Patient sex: M
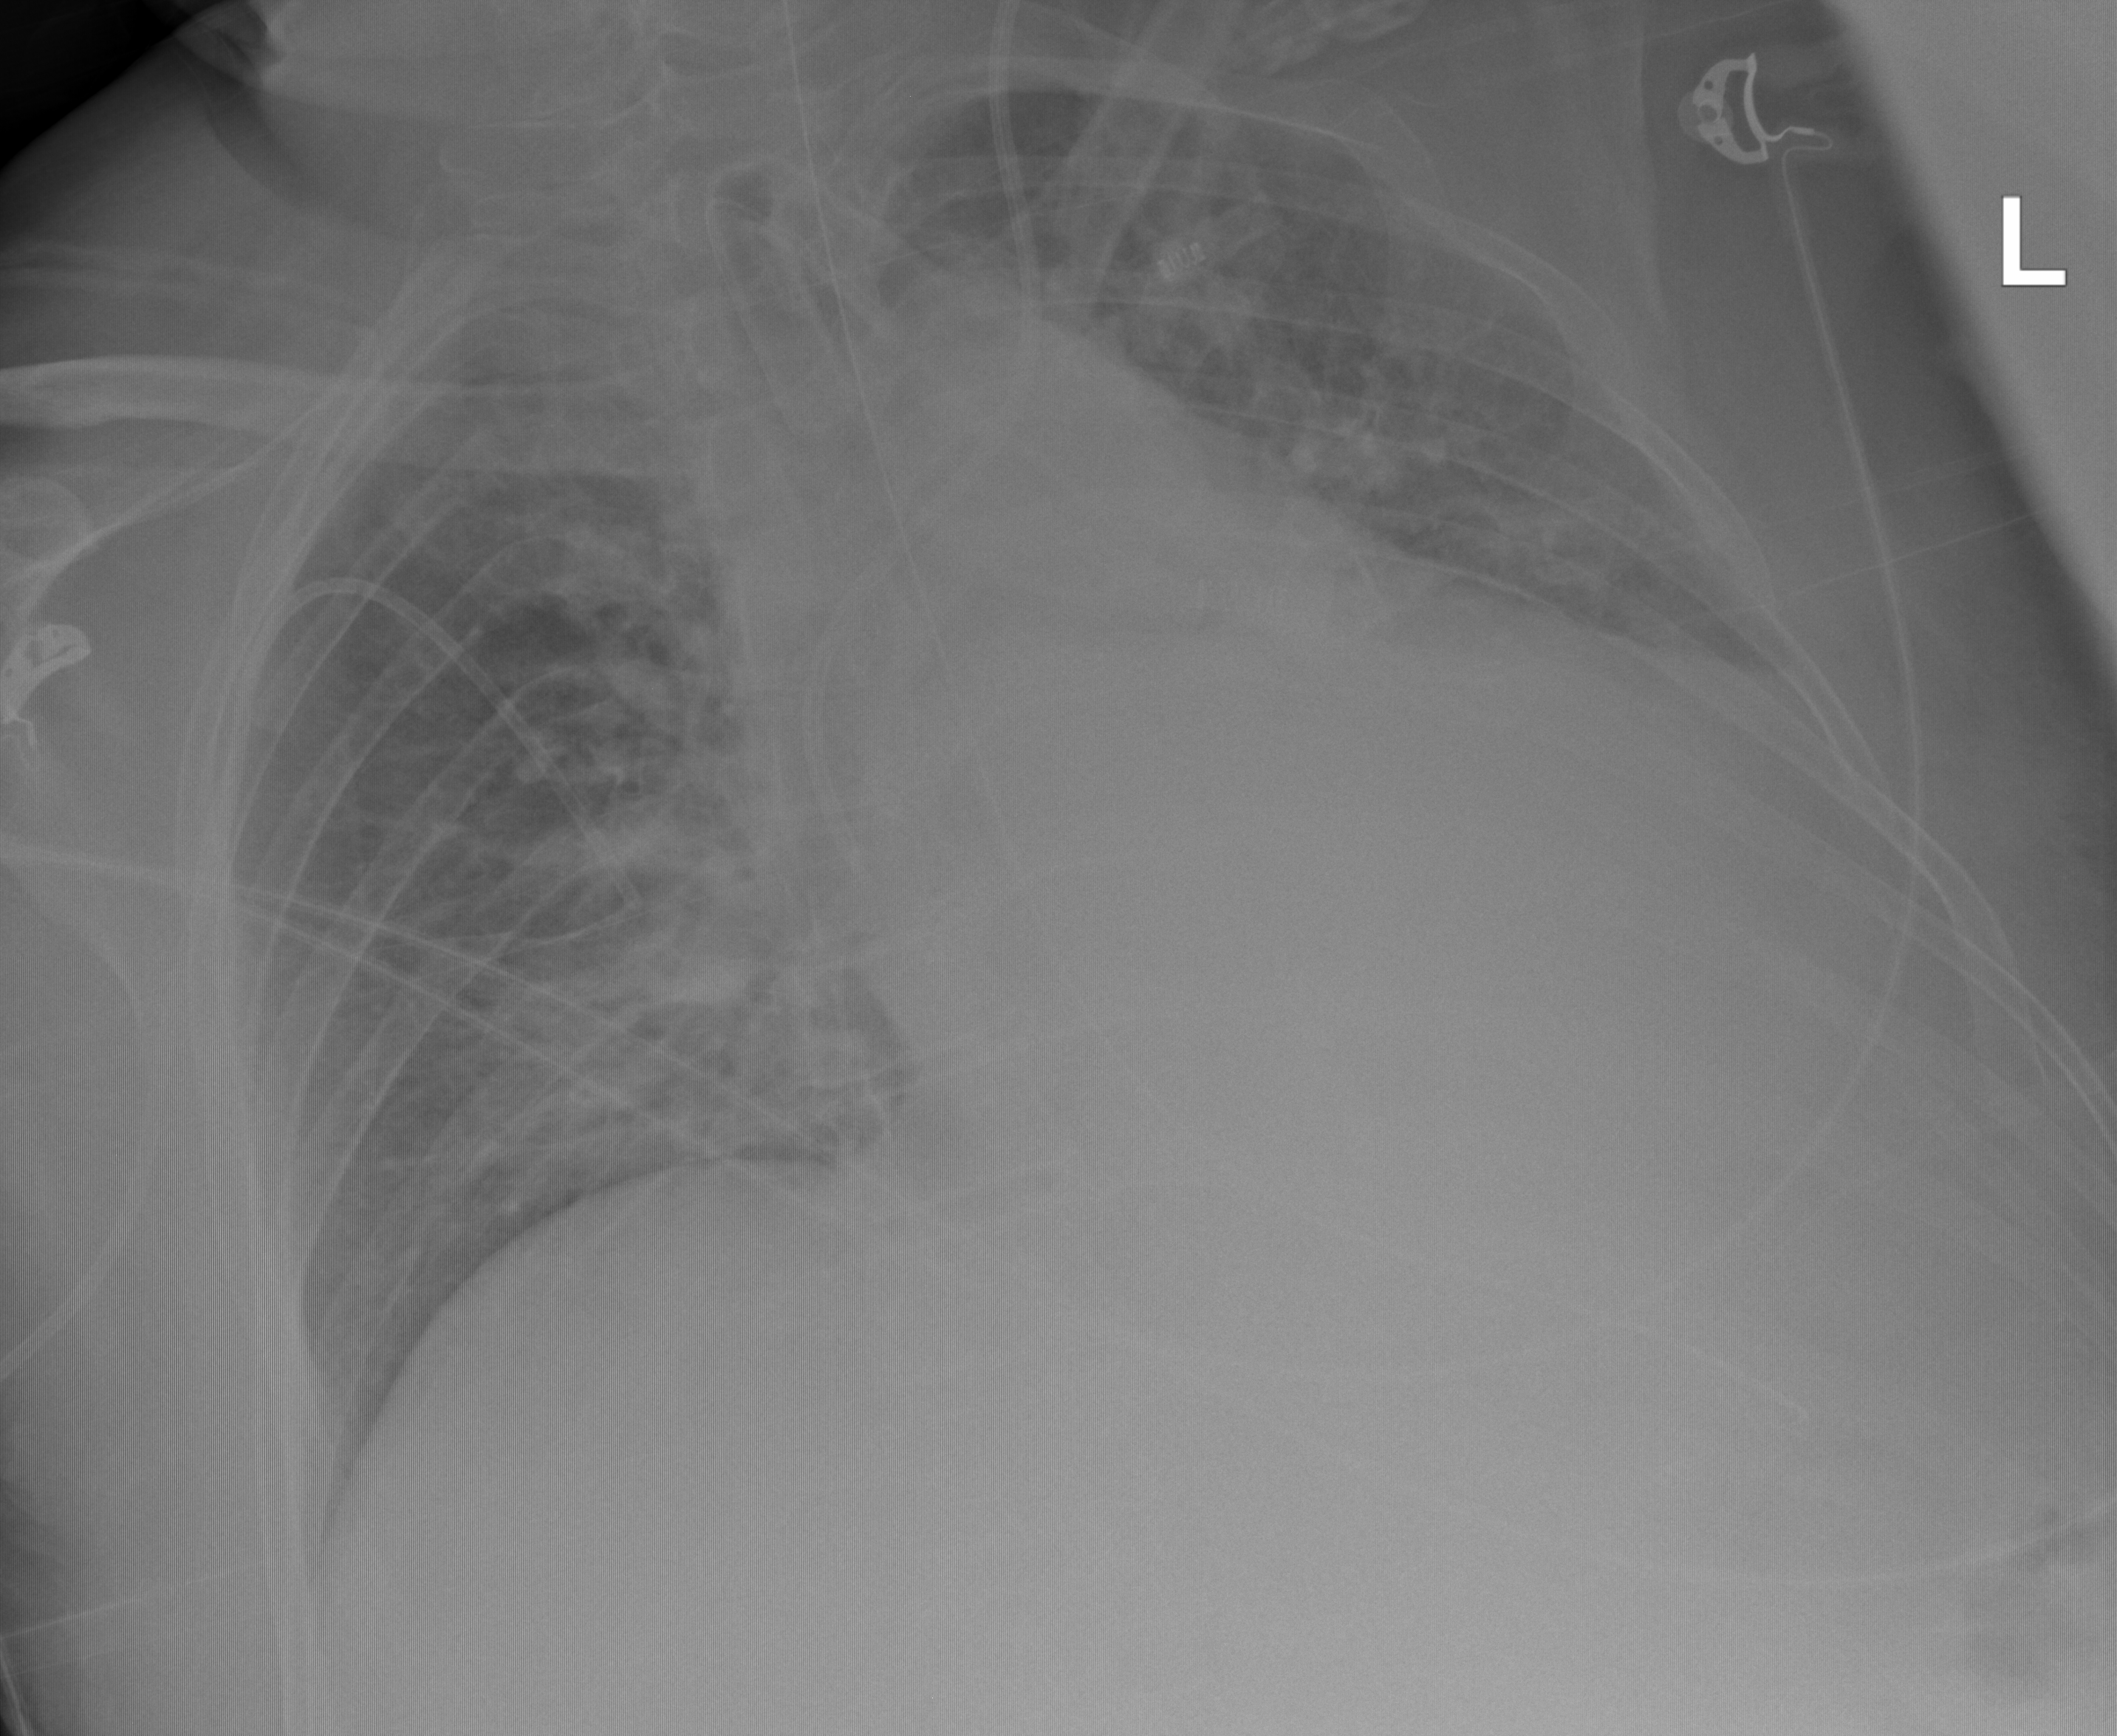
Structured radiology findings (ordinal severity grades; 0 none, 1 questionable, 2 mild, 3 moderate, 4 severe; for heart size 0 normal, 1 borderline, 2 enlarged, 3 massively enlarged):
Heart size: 2
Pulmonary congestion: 2
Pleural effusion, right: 0
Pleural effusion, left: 2
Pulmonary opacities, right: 2
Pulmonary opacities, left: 2
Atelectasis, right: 2
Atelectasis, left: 3